Question: ok, I'm creating a portfolio page, I want add a class to my last portfolio thumbnail. currently I have a class added to the div of the last portfolio item. I want to add it to the thumbnail, not the div itself.
my code:
'''
<?php $args = array( 'post_type' => 'portfolio', 'order' => 'ASC');
$loop = new WP_Query( $args );
while ( $loop->have_posts() ) : $loop->the_post(); ?>
<div class="testing_imran<?php echo $loop->current_post + 1 === $loop->post_count ? ' imd_last' : '' ?>">
<?php the_post_thumbnail( 'thumbnail', array( 'class' => 'main-image portfolio' ) ); ?>
</div>
<?php endwhile; ?>
'''
I want that "imd_last" class added to the post-thumbnail not the div. how can I do it? by the way, the thumbnails have a class attached as you can see, I just want to add an extra class to the last thumbnail.

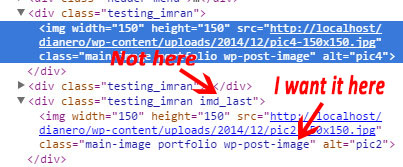
Answer: Try this,
'''
<?php $args = array( 'post_type' => 'portfolio', 'order' => 'ASC');
$loop = new WP_Query( $args );
while ( $loop->have_posts() ) : $loop->the_post(); ?>
<?php $extraLastClass = $loop->current_post + 1 === $loop->post_count ? ' imd_last' : '';?>
<div class="testing_imran">
<?php the_post_thumbnail( "thumbnail", array( "class" => "main-image portfolio $extraLastClass" ) ); ?>
</div>
<?php endwhile; ?>
'''